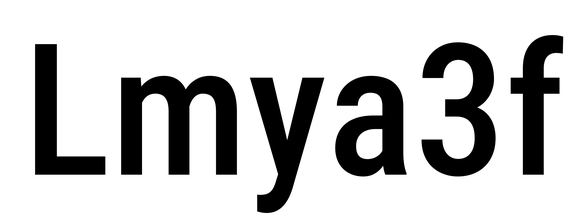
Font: Roboto_Condensed_Medium